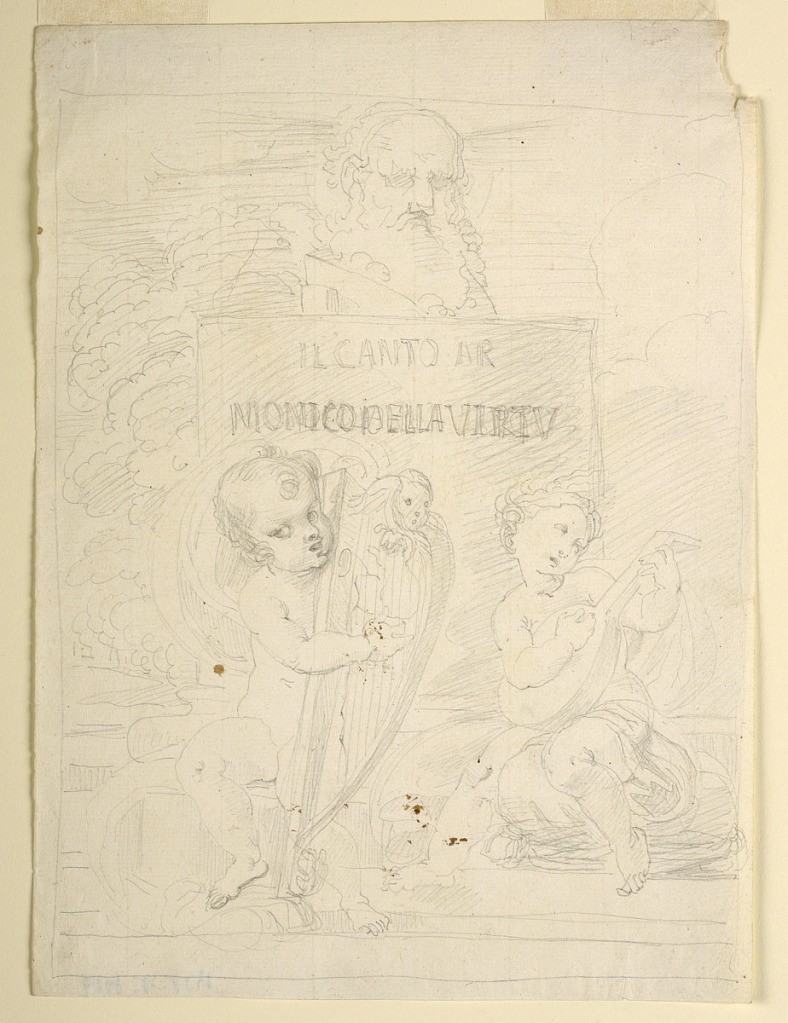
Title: Possible Design for a Title Page
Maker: Fortunato Duranti, Italian, 1787 - 1863
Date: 1820–1850
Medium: Graphite, impressed lines on paper
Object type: Drawing
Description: Two small girls sit upon the base of a monument and sing, one playing the harp, the other the guitar. The latter sits upon a cushion. A figure - bearded head and the bust-like body of a herma - stands in the center, above, on a high pedestal, bearing the inscription: "IL CANTO AR / MONICO DELLA VIRTV." Framing line.